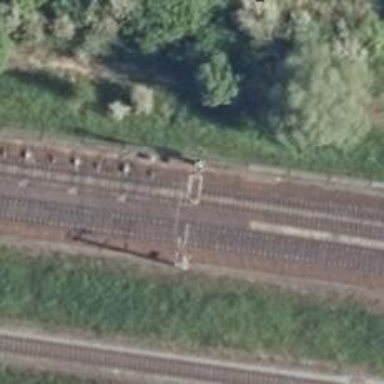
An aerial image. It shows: Milestone along the railway with catenary mast.